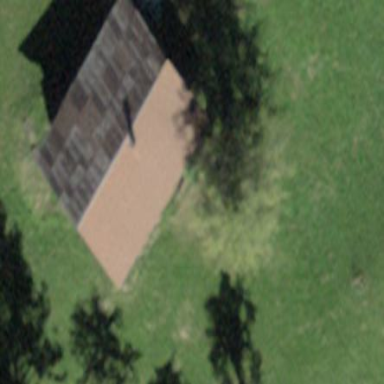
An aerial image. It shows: Barn.